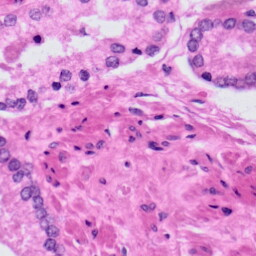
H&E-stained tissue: Prostate